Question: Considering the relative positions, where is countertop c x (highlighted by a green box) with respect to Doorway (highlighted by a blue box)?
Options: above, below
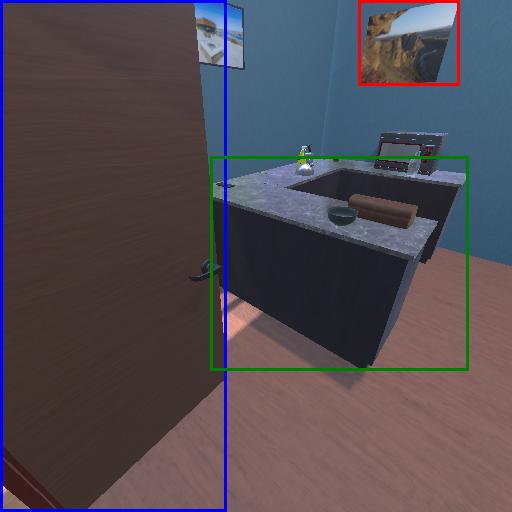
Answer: above